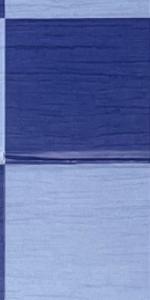
Label: Empty